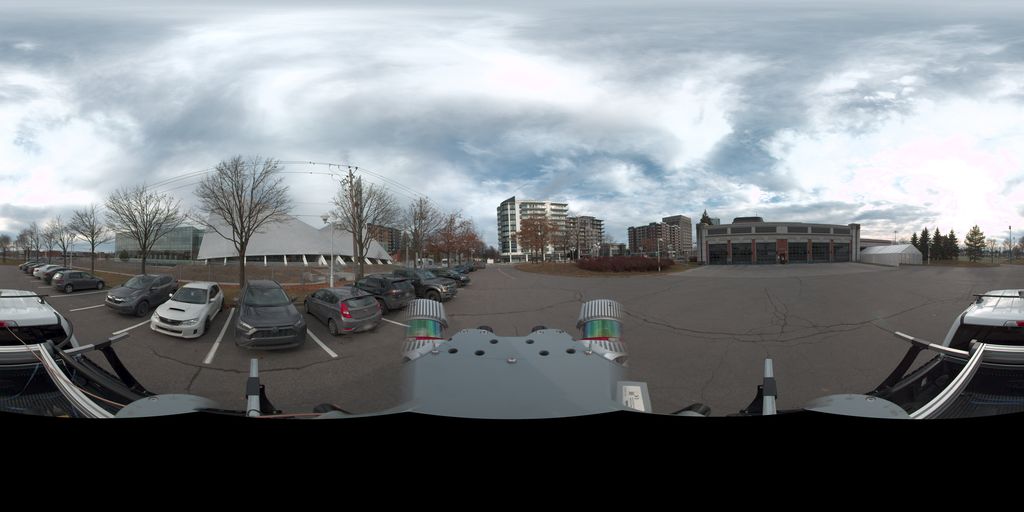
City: quebec_city